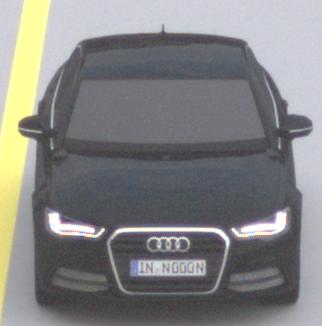
Make: Audi
Model: A6 2.0 TFSI
Detailed model: A6 (C7) Limousine
Model produced from: 2011/10
Model produced until: 2014/09
Doors: 4
Color: black
Road condition: dry road
Daytime: morning or afternoon
Contrast: low contrast